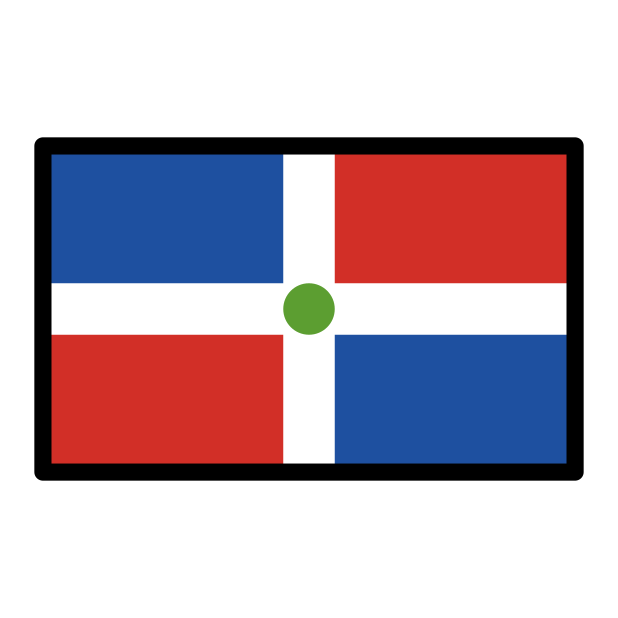
flag: Dominican Republic